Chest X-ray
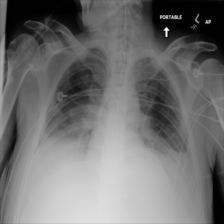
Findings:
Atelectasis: positive
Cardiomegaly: negative
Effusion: negative
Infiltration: positive
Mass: negative
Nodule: negative
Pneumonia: negative
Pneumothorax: negative
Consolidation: negative
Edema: negative
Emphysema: negative
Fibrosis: negative
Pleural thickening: negative
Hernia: negative